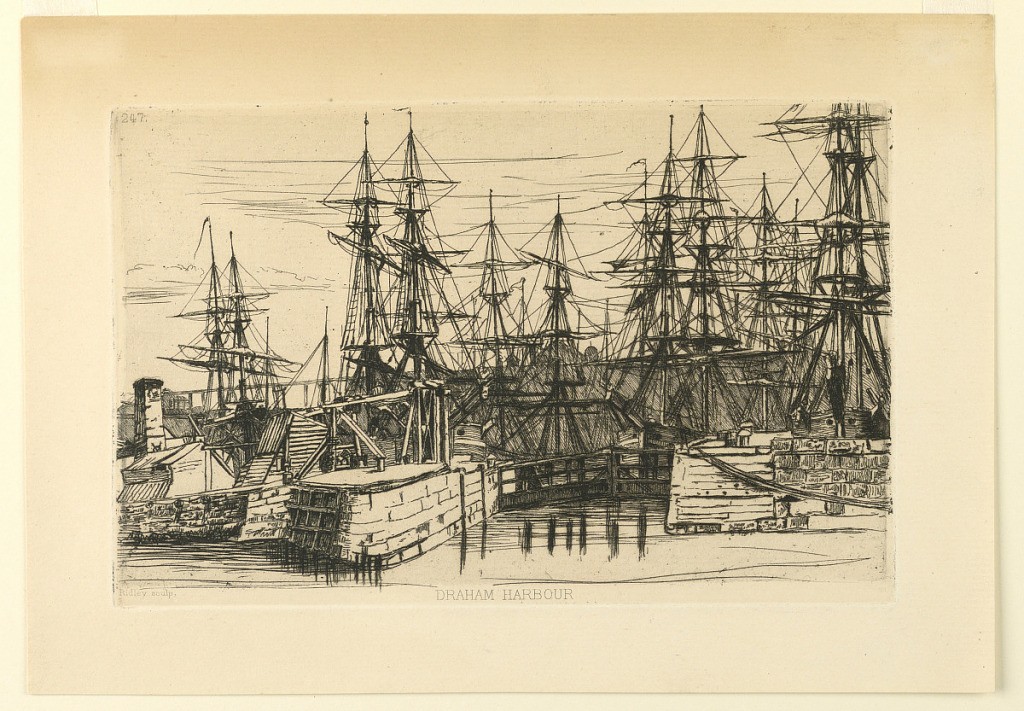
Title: Draham Harbour
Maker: Matthew White Ridley, British, 1837 - 1888
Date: ca. 1880
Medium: Etching on cream-colored paper
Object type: Print
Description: Numerous large sailing vessels are tied up along a quay, broken by a gate in the center. Below, title, and lower left: "Ridley sculp." At top left, the number 247.